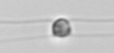
Label: Chaetoceros_similis